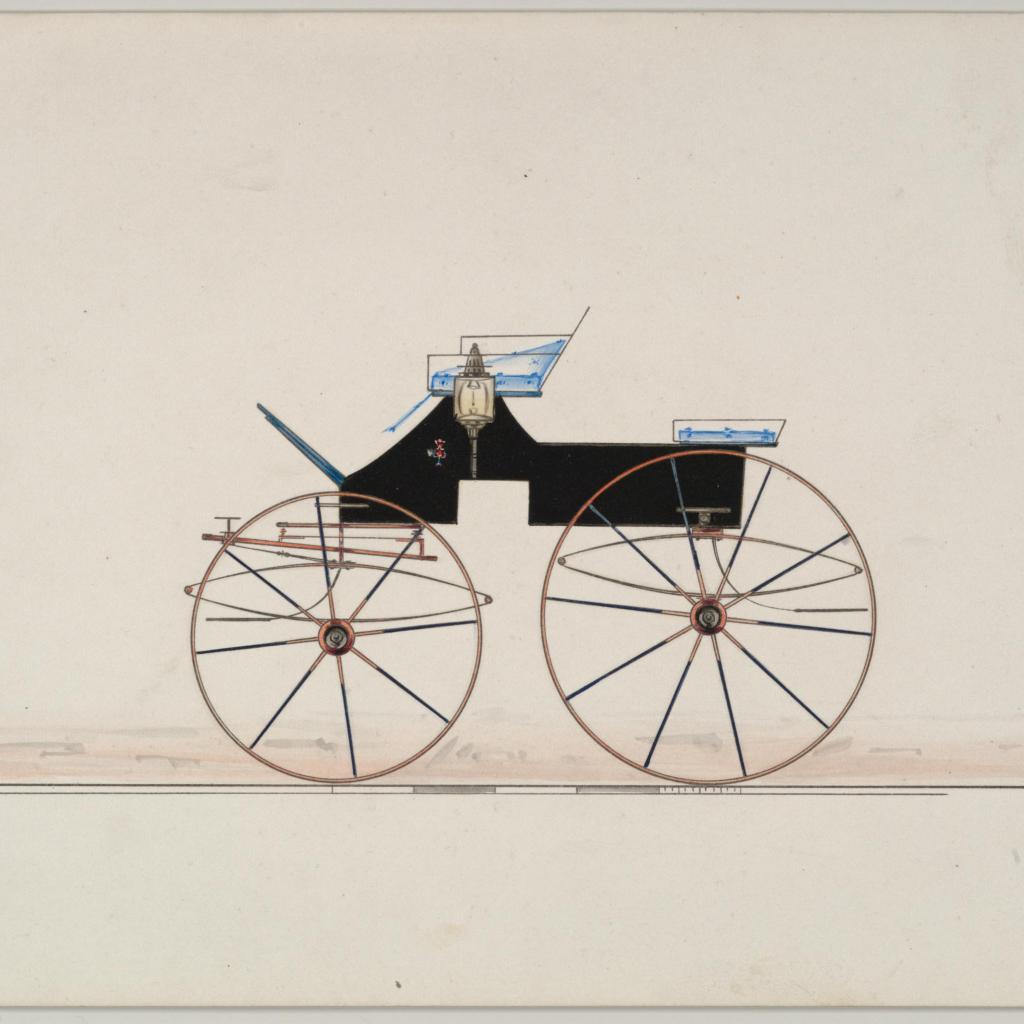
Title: Design for 4 seat Phaeton, no top (unnumbered)
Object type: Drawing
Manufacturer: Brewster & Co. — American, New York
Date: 1850–70
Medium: Pen and black ink, watercolor and gouache with gum arabic
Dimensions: sheet: 6 1/16 x 9 in. (15.4 x 22.9 cm)
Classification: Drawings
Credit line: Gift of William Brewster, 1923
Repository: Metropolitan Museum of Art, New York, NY